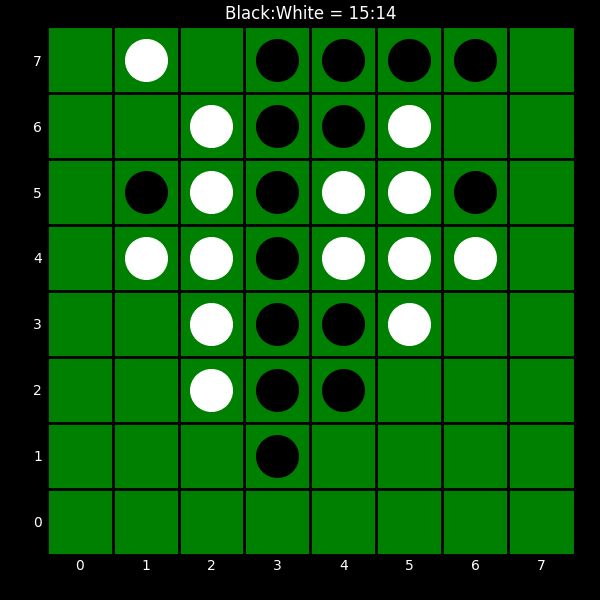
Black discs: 15
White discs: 14